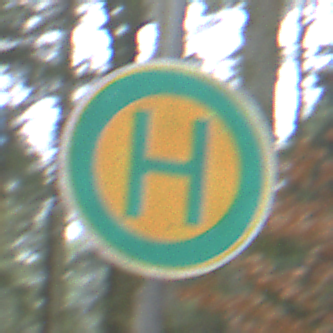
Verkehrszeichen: Haltestelle
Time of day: Midday
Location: Outdoor (Nature)
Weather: Overcast
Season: NotSpecified
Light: Natural